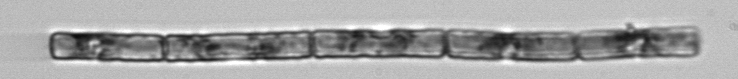
Label: Guinardia_delicatula